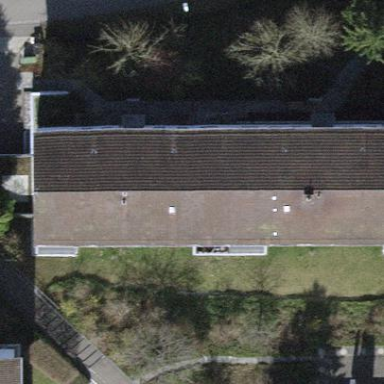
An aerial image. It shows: Apartment building with gabled roof made of roof tiles.